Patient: sex F, age 61
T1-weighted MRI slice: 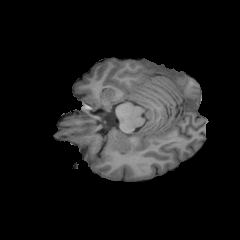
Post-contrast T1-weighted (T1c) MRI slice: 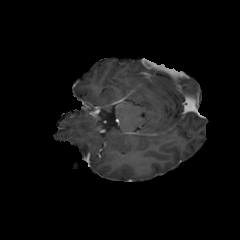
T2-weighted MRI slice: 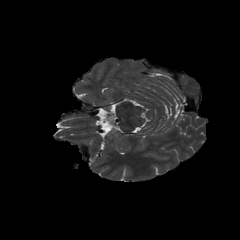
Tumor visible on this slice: no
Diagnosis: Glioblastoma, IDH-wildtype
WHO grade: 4